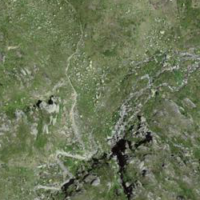
EUNIS habitat code: 31
Species observed at this site:
Saxifraga aizoides